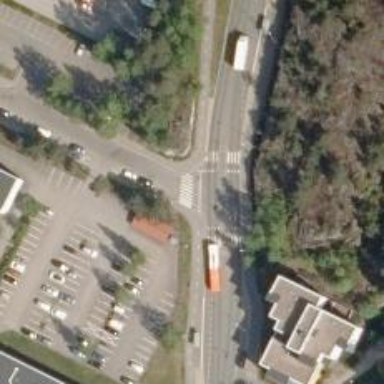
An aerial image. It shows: Uncontrolled road crossing.